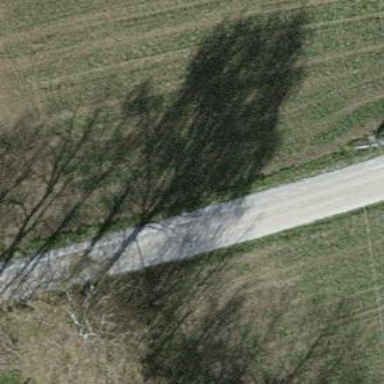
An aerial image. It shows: Unpaved track with grade1 track type.